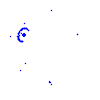
Particle: kaon